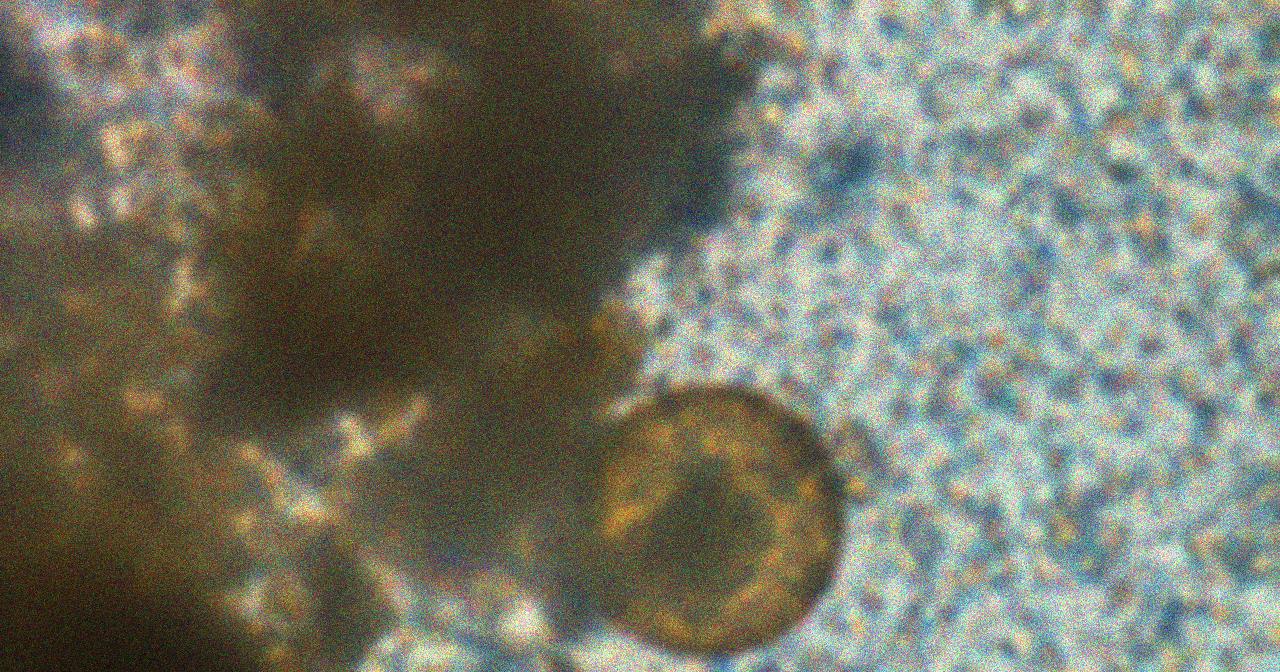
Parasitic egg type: Hymenolepis diminuta